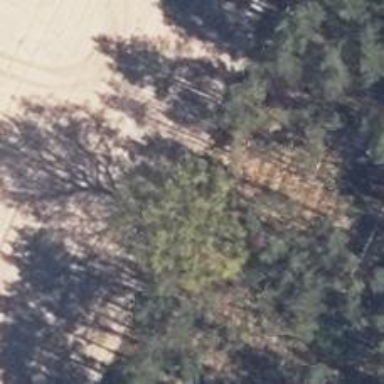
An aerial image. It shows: Hunting stand.